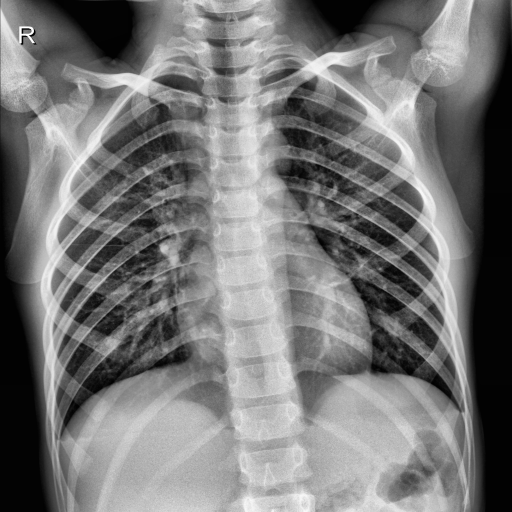
Finding: NORMAL